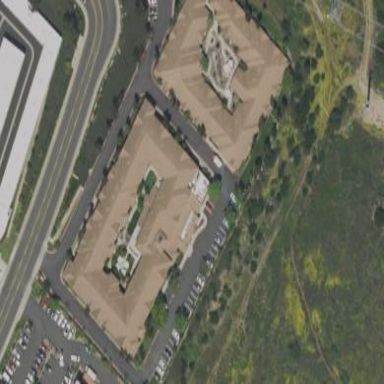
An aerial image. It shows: Nursing home building.